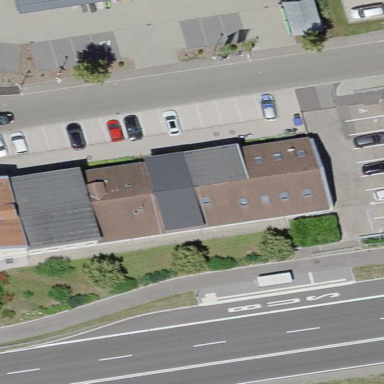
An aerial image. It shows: Police building.